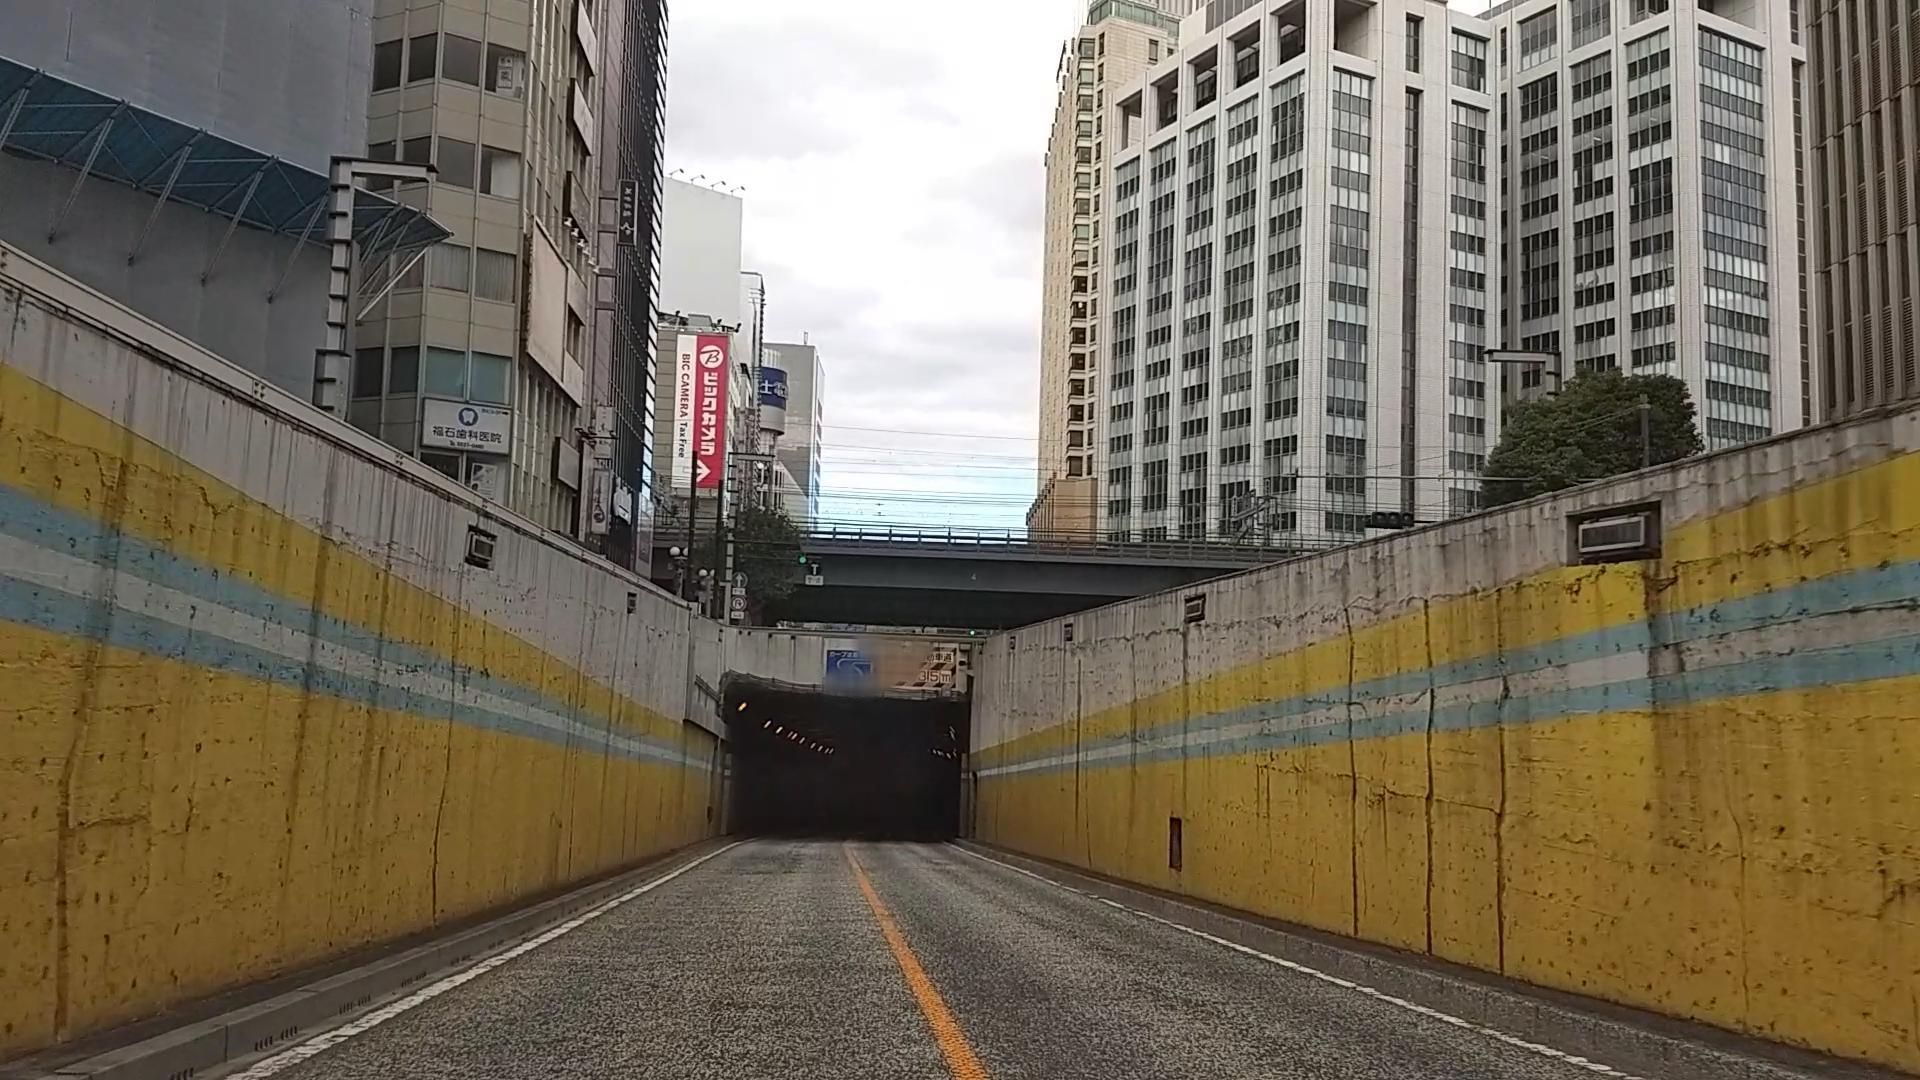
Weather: clear
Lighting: day
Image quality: good
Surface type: driving surface
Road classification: primary_link, primary
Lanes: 2
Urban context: urban centre
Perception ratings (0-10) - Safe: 2.69, Lively: 0.91, Beautiful: 5.17, Boring: 6.74, Depressing: 5.03, Wealthy: 6.32